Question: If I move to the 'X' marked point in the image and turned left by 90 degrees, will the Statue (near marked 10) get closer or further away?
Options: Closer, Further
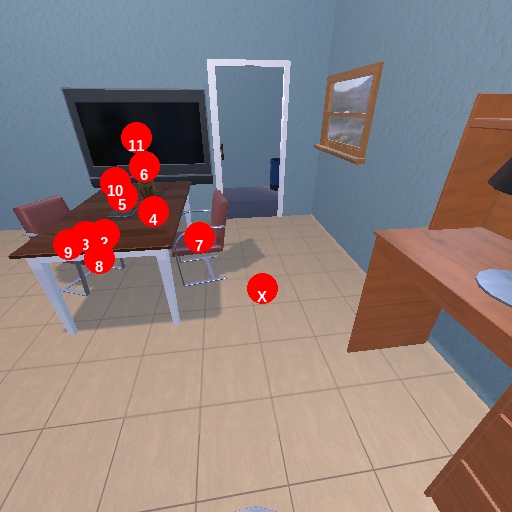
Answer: Closer